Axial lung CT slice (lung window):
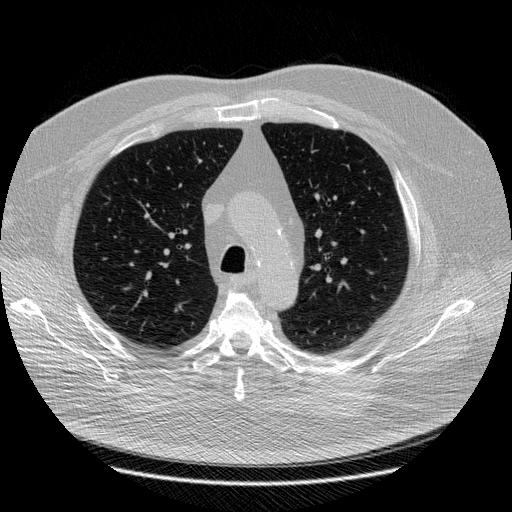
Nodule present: no